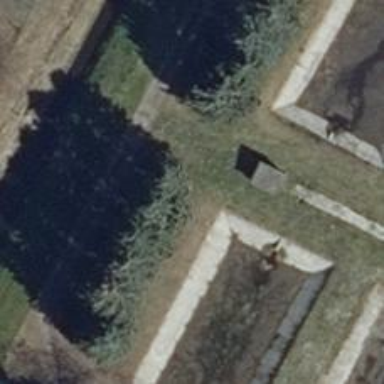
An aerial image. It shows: Row of evergreen needle-leaved trees.